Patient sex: F
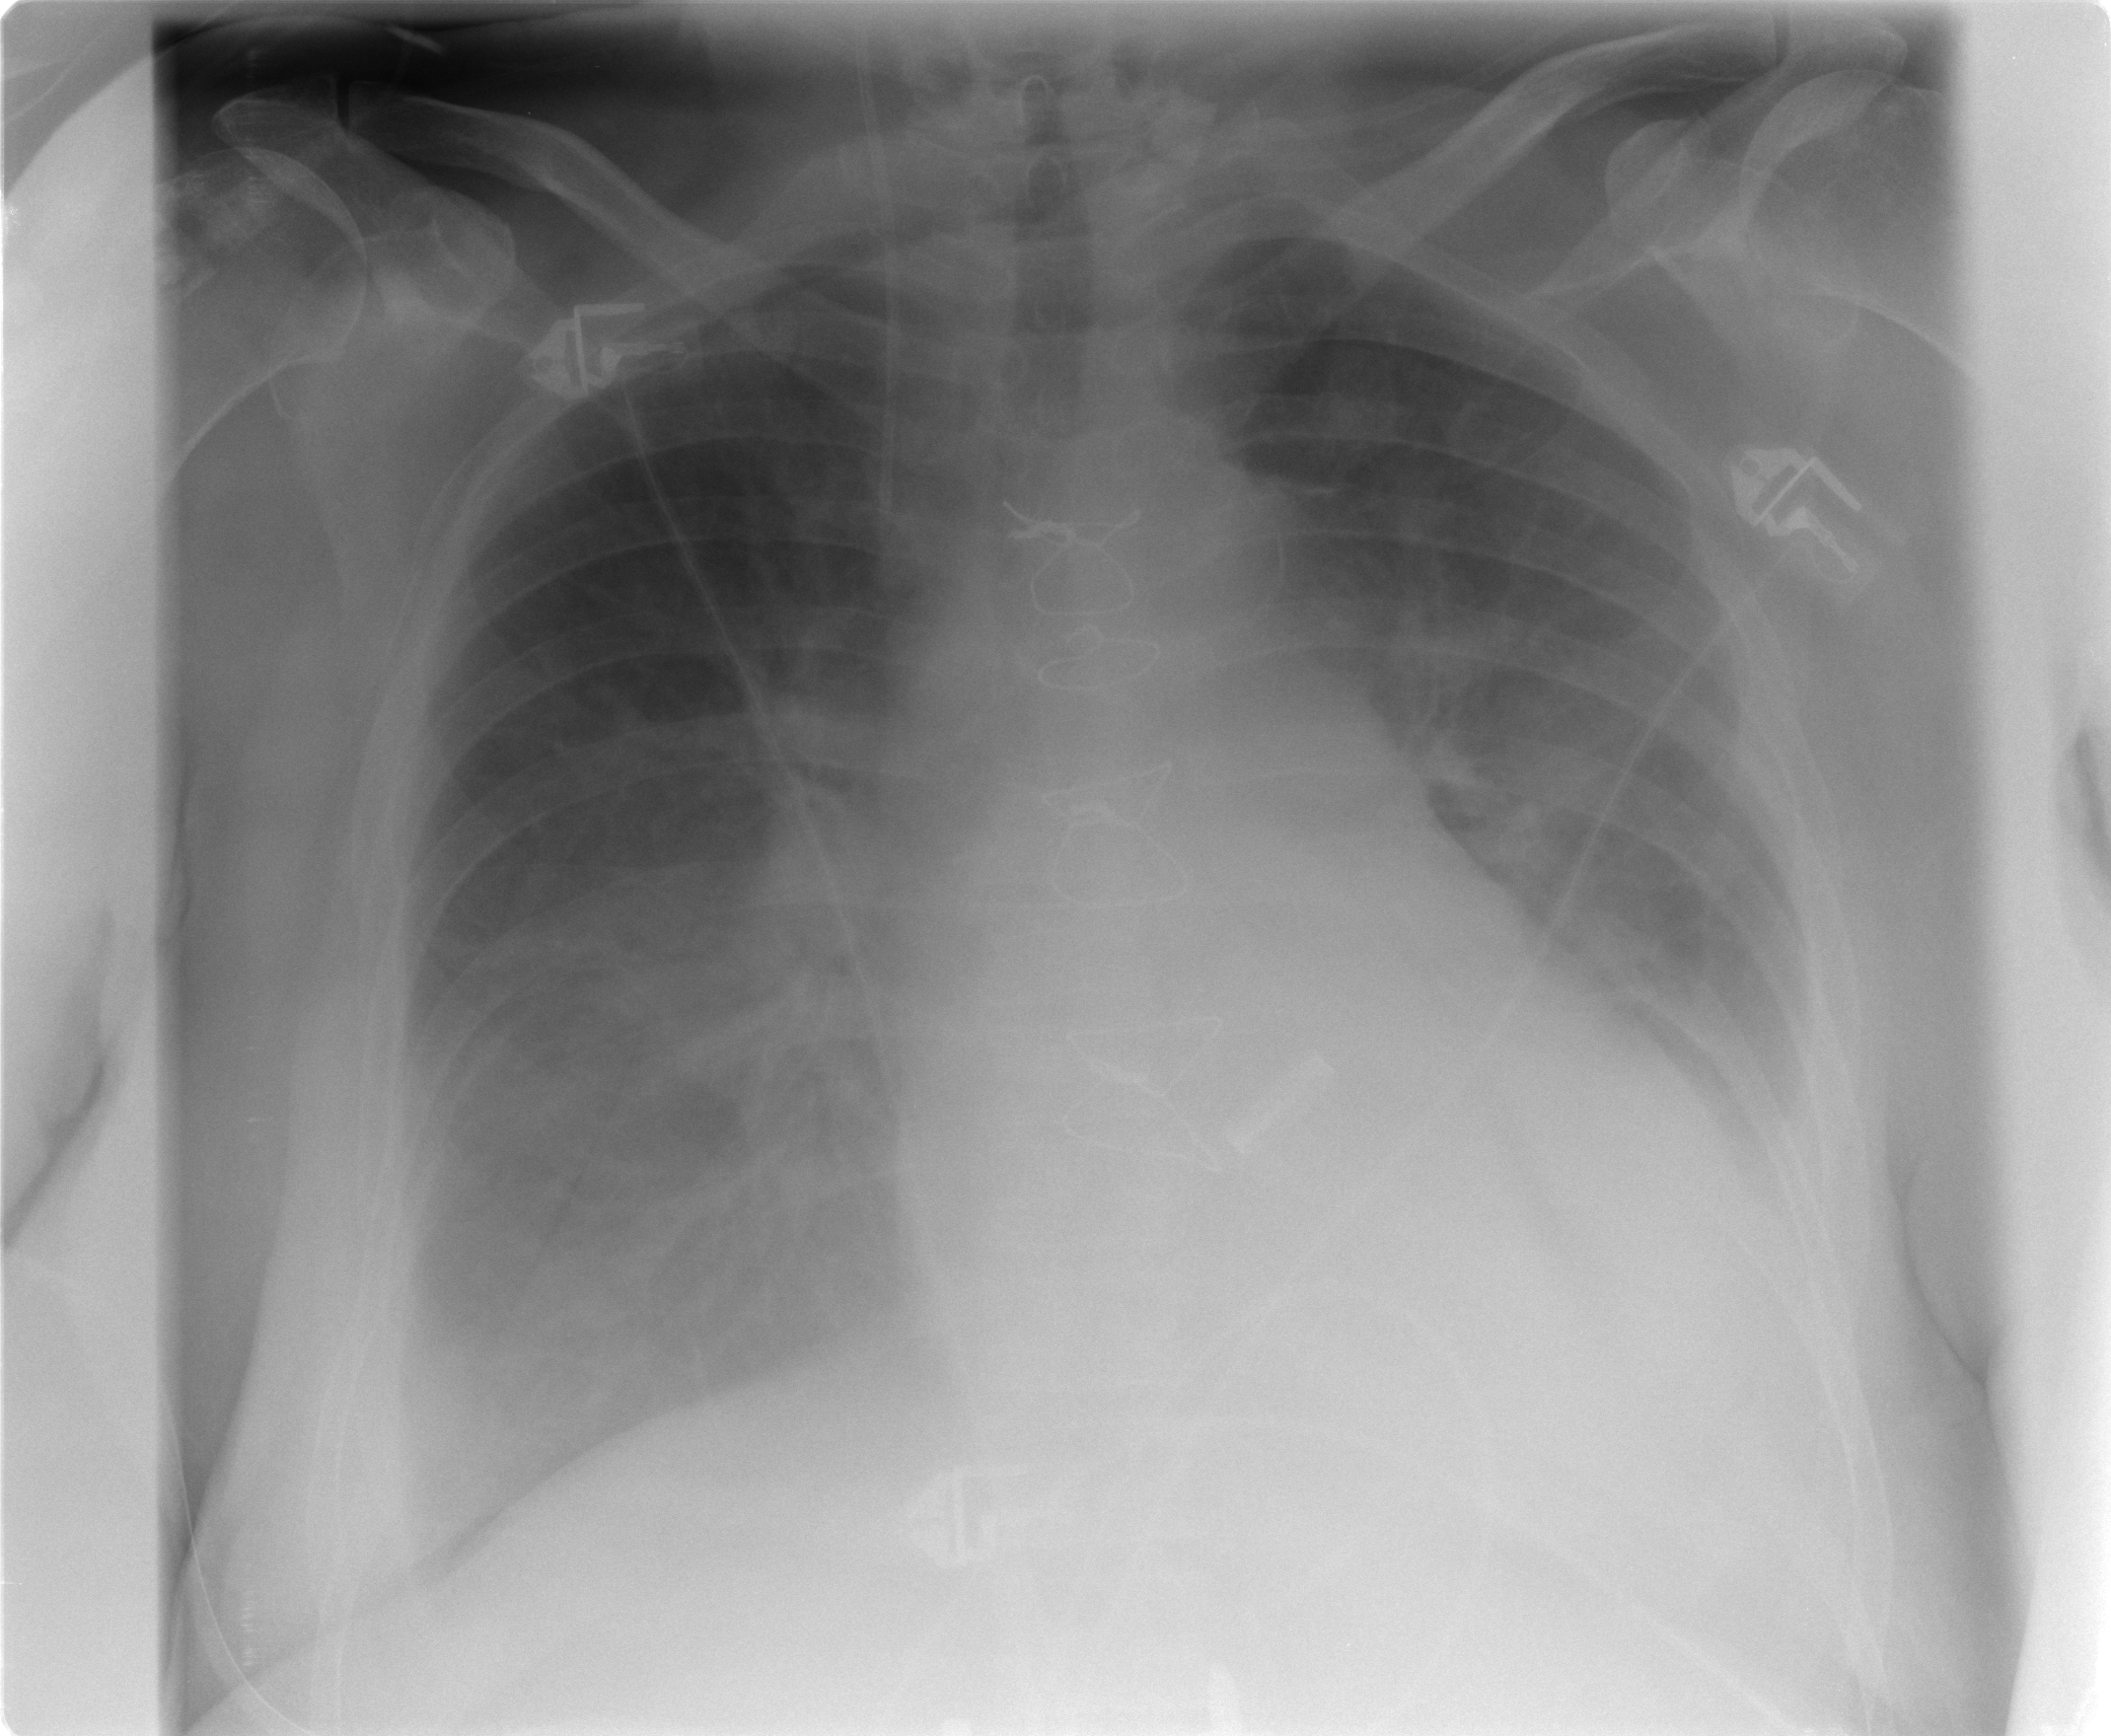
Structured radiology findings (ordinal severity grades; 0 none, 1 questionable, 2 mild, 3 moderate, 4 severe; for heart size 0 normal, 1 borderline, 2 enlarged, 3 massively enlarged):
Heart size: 0
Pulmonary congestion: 0
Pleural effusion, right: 3
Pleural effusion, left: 3
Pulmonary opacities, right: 0
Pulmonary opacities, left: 0
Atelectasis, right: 2
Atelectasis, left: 2